Field crop: maize
Growth stage: 2
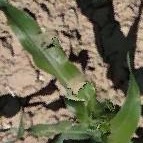
Species: maize